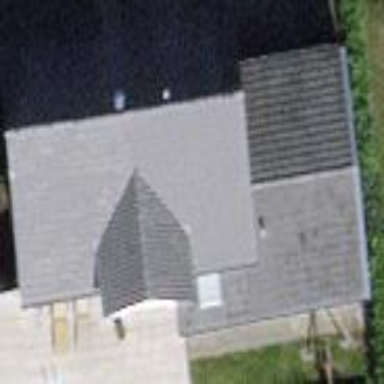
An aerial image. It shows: Building with tiled roof.